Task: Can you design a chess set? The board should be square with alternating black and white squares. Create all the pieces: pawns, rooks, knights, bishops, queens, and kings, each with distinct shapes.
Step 3852:
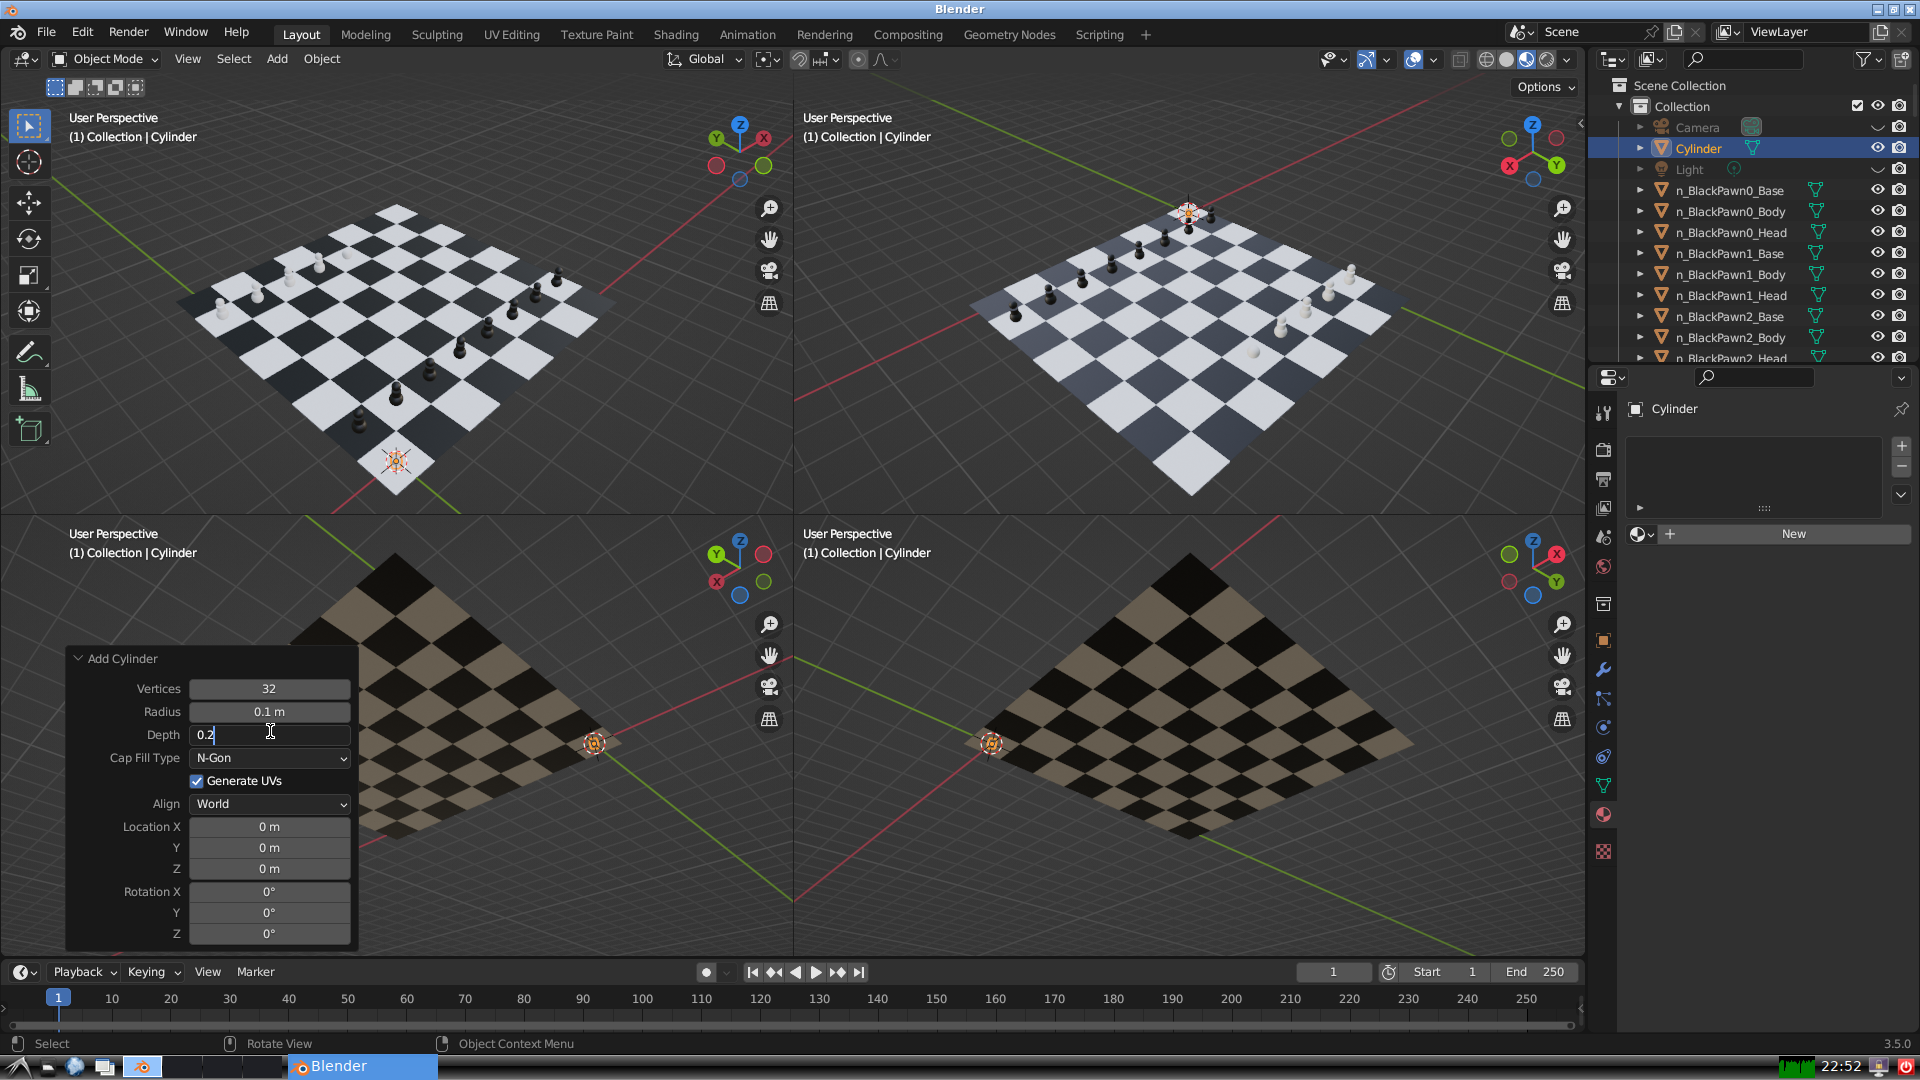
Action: {"key_press": ['Return']}